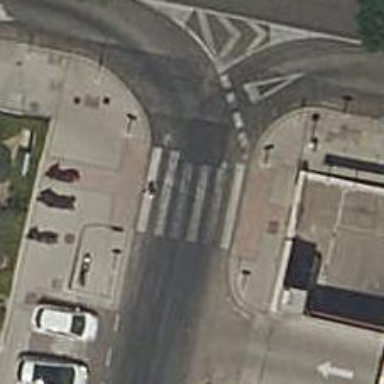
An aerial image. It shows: Pedestrian crossing with zebra markings on the footway.